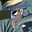
Label: 9